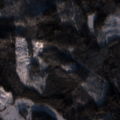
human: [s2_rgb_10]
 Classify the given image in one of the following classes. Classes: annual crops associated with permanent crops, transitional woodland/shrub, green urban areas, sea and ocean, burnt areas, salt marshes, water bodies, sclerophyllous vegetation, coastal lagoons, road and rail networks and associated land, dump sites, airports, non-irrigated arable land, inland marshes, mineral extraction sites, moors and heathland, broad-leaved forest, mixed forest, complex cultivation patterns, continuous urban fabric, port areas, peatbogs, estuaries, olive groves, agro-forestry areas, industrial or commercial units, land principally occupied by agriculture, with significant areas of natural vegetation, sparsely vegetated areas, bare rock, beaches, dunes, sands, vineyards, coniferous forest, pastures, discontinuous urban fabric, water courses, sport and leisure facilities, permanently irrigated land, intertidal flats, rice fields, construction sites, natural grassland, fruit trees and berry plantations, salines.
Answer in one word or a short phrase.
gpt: coniferous forest, mixed forest, transitional woodland/shrub, water bodies